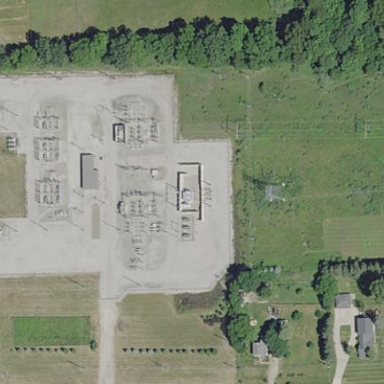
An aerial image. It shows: Outdoor power substation. The substation is at the transmission level. It is surrounded by fence.